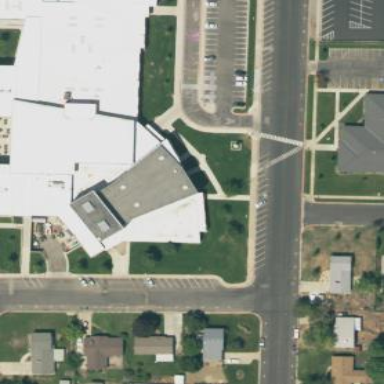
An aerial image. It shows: School building.